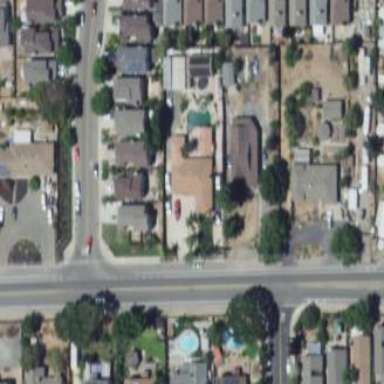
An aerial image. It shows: Residential area composed of single-family homes.